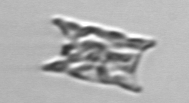
Label: Eucampia